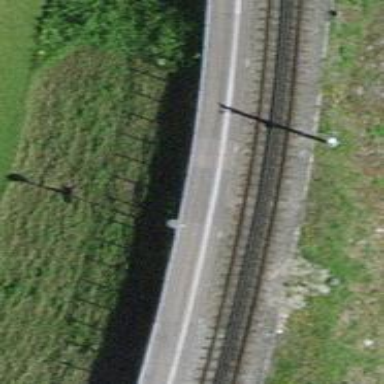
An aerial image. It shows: Single-track electrified railway with contact line.